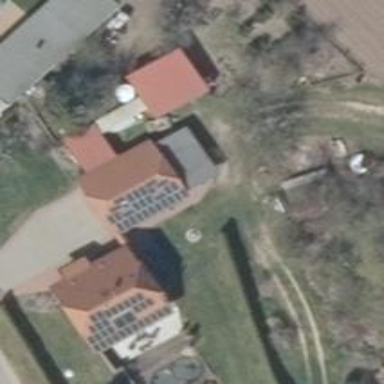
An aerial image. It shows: Small solar photovoltaic panel used as generator to produce electricity.